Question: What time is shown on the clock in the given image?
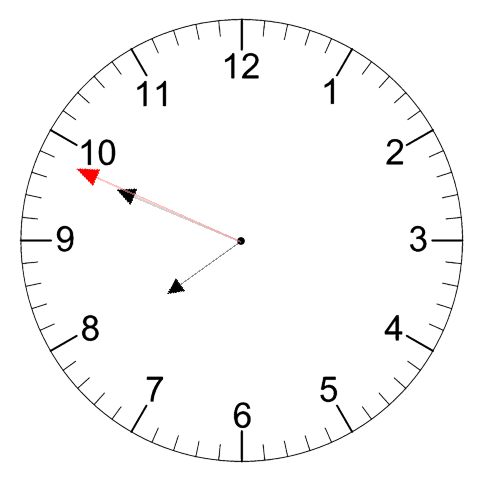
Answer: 07:48:49